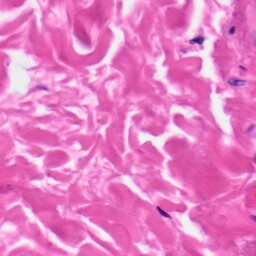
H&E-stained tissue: Skin